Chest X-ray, PA view. Patient: 48 years old, sex F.
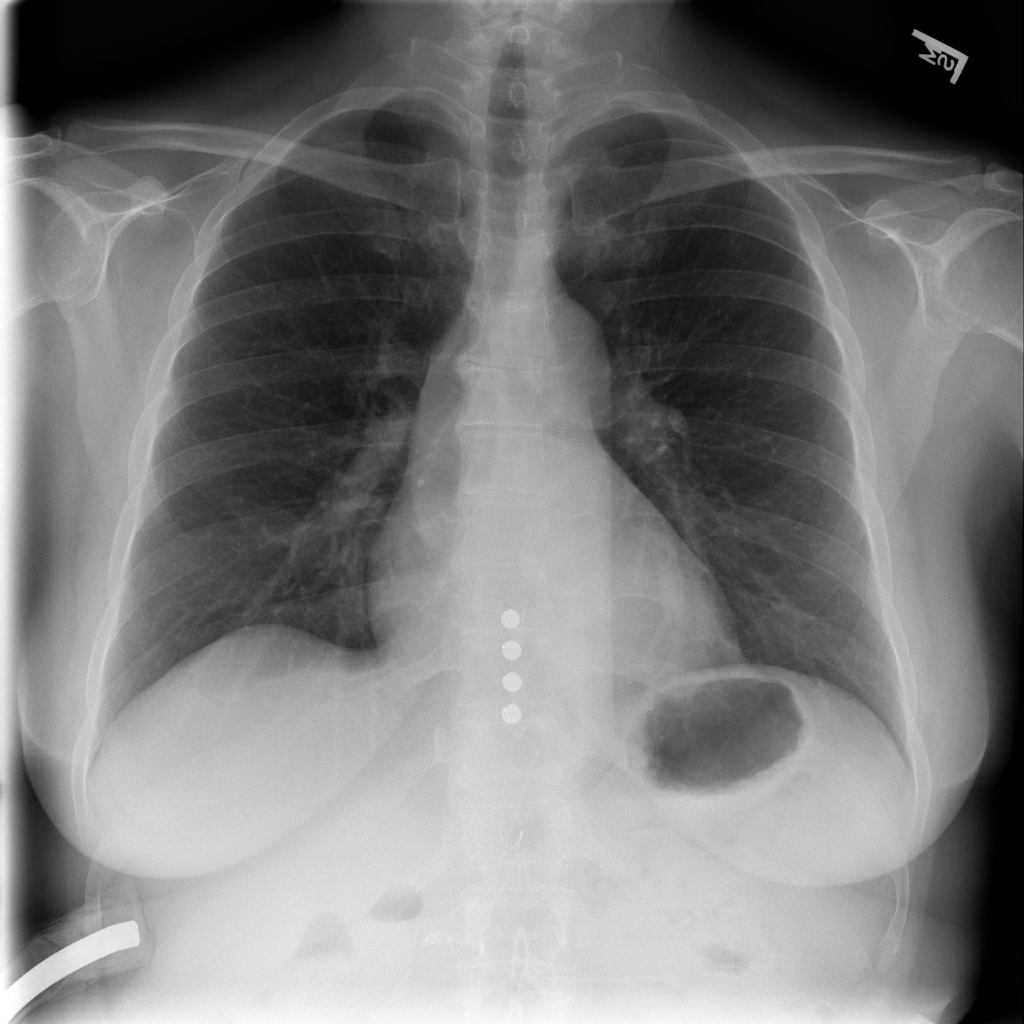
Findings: No Finding